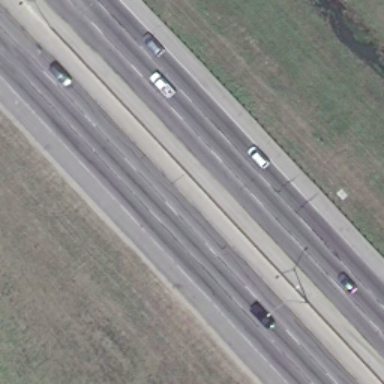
There are two straight freeways closed to each other and some plants beside the roads .